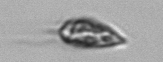
Label: Prorocentrum_triestinum